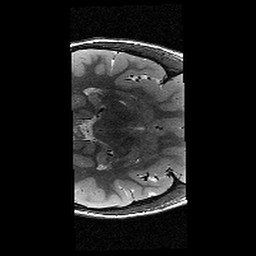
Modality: T2w
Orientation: axial
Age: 11
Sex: female
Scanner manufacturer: siemens
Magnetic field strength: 3 T
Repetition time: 9.23 s
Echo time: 0.067 s